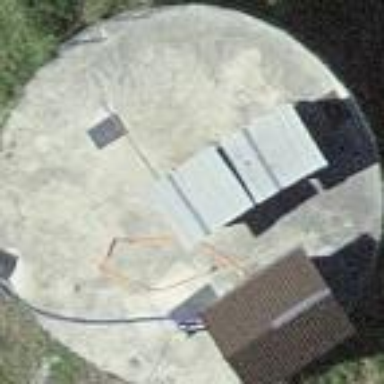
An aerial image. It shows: Storage tank that is man-made.